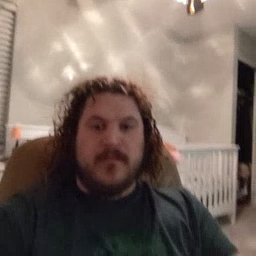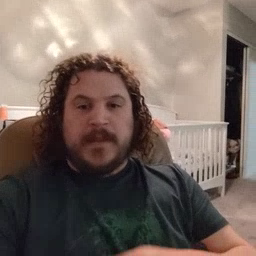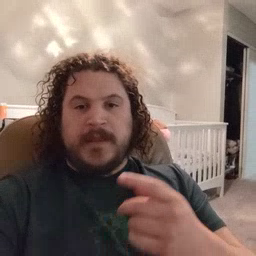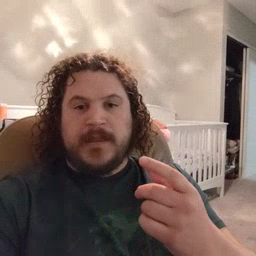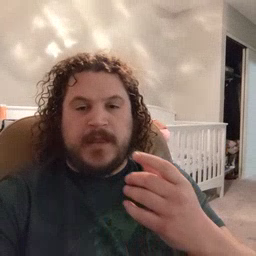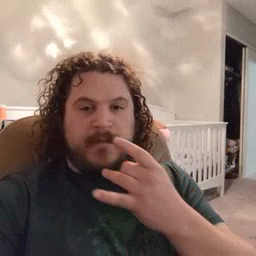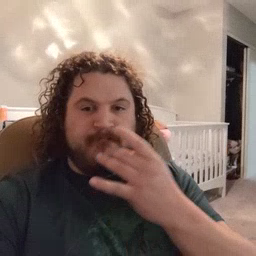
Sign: lamp